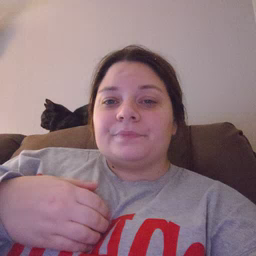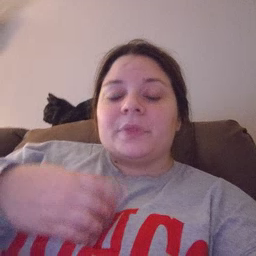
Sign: pool